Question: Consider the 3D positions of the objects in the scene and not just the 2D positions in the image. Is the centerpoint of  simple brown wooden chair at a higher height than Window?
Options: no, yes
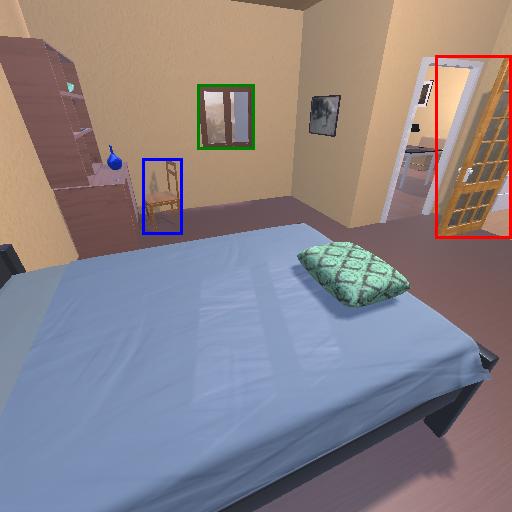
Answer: no